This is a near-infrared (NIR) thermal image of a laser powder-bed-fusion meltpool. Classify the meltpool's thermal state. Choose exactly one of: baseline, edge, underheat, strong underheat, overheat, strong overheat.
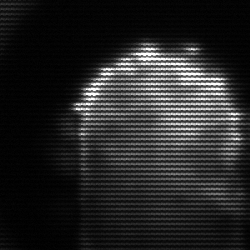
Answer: baseline